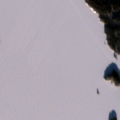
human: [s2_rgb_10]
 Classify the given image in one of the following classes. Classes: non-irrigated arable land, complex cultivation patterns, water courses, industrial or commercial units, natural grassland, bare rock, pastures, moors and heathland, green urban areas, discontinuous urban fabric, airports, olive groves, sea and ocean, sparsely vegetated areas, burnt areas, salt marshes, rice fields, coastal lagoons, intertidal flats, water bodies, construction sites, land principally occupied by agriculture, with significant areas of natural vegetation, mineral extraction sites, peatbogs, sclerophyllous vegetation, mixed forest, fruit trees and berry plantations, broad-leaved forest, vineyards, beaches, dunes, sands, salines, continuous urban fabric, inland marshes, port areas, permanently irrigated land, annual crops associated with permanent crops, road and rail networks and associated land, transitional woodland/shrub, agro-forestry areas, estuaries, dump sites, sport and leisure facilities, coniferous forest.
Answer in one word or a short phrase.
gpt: coniferous forest, water bodies